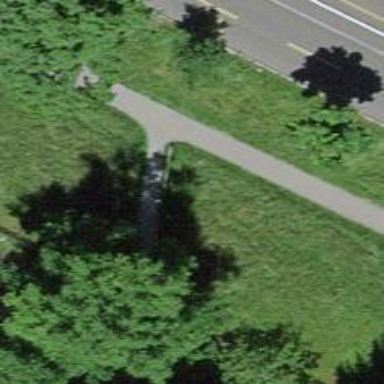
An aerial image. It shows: Road with steps.